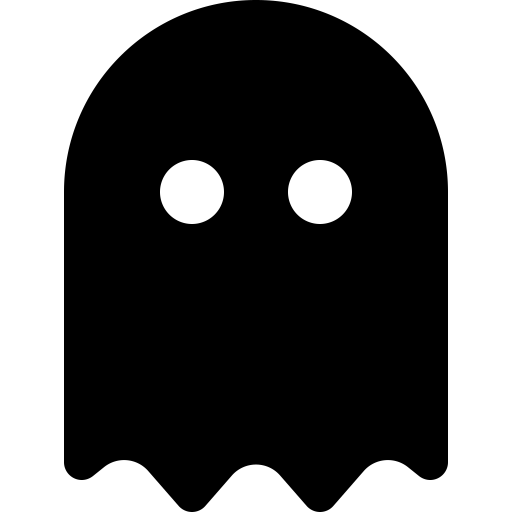
Tags: icon, FontAwesome, fa-icon, solid, ghost